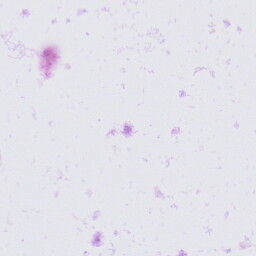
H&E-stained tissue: Prostate